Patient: sex M, age 75
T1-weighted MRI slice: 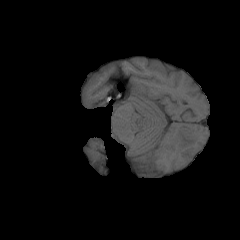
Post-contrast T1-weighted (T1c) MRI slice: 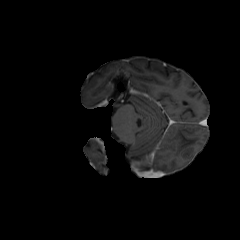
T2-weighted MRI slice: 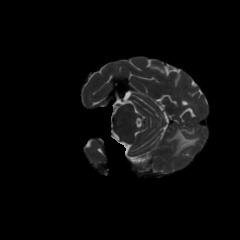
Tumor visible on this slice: yes
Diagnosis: Glioblastoma, IDH-wildtype
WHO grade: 4